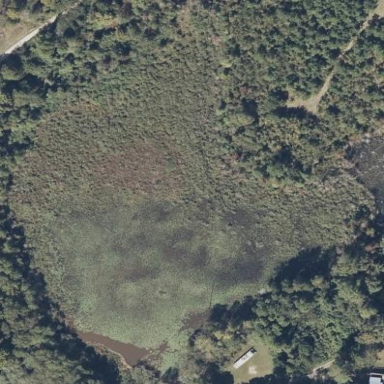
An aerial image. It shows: Serene pond surrounded by nature.